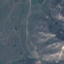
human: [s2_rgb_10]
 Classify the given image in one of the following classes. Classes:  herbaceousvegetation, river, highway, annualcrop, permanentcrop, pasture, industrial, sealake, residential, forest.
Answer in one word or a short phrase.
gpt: HerbaceousVegetation